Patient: sex M, age 78
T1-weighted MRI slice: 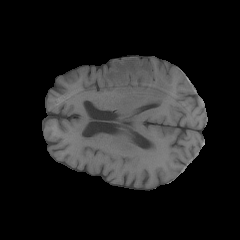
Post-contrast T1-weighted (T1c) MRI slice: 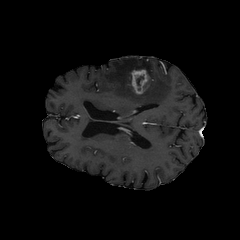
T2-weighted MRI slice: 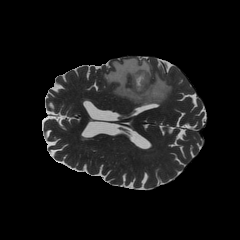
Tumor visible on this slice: yes
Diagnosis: Glioblastoma, IDH-wildtype
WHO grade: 4